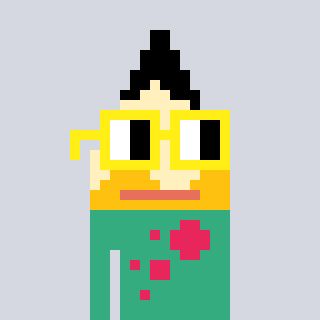
a pixel art character with square yellow glasses, a pencil-shaped head and a teal-colored body on a cool background